Current action and preconditions to check: trajectory_clear

Your task: For each precondition in the list above, predict whether it will hold at this action.

Consider the current scene as observed from the mobile robot's camera, and analyze the predicted future states of all dynamic agents (e.g., people, animals, vehicles, or any moving entities) within the NEXT SECOND.

IMPORTANT: Only answer "very likely" if you are absolutely certain—based on strong, clear evidence—that a dynamic agent will violate the precondition in the predicted future state. Do NOT answer "very likely" for unlikely, ambiguous, or low-probability risks.

Ask yourself for each precondition: Is there a high probability, with clear and convincing evidence, that the predicted future states of any dynamic agent will interfere with the predicted future state of the currently executing action within the NEXT SECOND, causing that precondition to fail?

Assess the risk level based on these predictions. Use "likely" or "very likely" if motions create a clear risk of interference.

Use "neutral" or "improbable" if agents are nearby but their predicted paths are clearly diverging or non-conflicting.

Failure Risk Categories: "very improbable", "improbable", "neutral", "likely", "very likely"

Answer Format: Output ONLY the probability_of_failure value from these categories: "very improbable", "improbable", "neutral", "likely", "very likely"

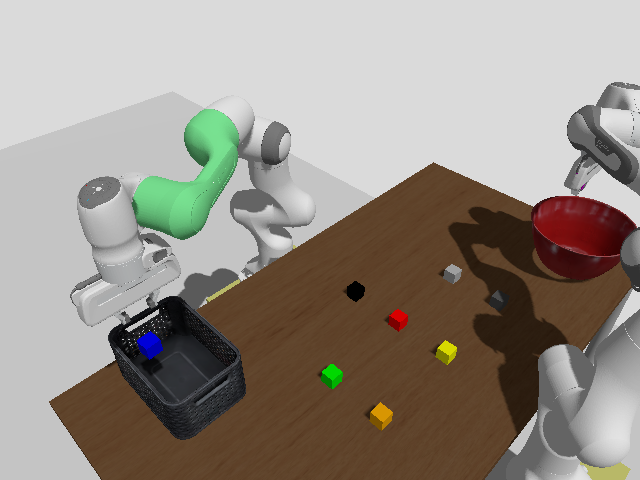

Answer: very improbable